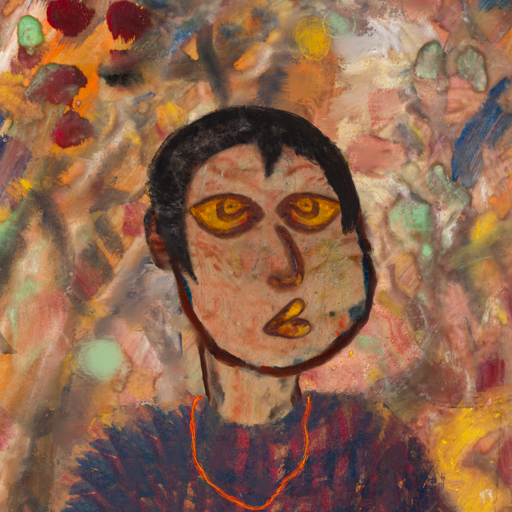
Background: Mother_And_Son_Mother, Head And Neck Side: Orphan, Face Side: Comrade, Bust: In_The_Sun, Hair Side: Roy_Bahadur, Head Accessory: Blank, Second Necklace: Gypsy_Mother_2, Necklace: Blank, Baby: Blank